Field crop: maize
Growth stage: 2
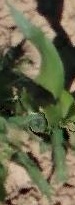
Species: maize